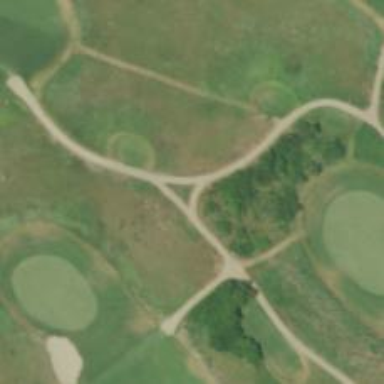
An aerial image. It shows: Path for both road and golf.